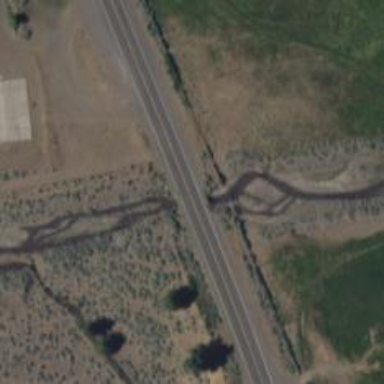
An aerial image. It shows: Culvert tunnel.